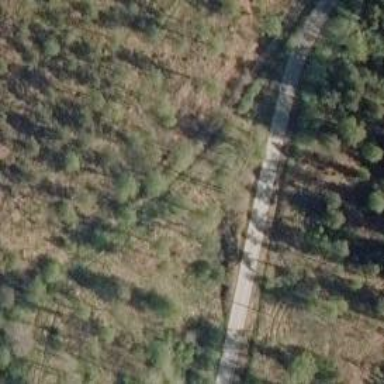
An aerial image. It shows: Path.